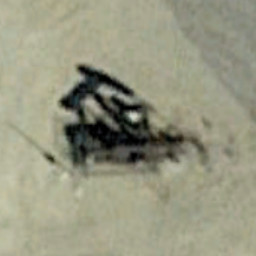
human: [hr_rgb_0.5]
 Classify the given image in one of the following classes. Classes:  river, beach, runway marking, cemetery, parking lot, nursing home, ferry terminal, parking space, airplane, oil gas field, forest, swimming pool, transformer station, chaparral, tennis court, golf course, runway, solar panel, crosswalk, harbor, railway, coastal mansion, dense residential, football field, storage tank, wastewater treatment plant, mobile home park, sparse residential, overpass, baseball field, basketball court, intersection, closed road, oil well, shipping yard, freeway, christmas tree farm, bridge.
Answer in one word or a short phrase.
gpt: oil well